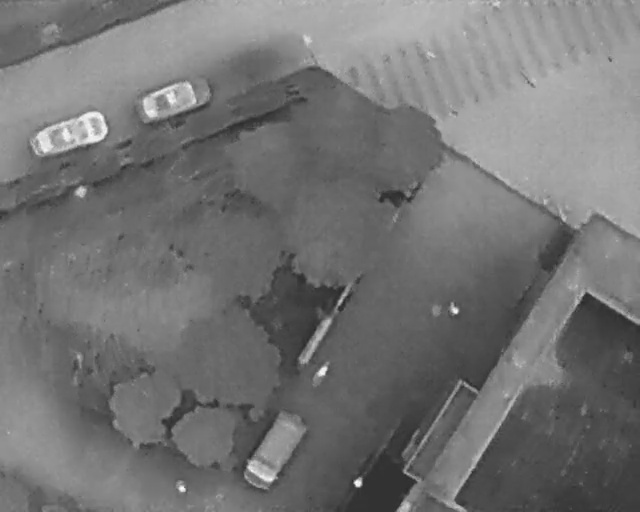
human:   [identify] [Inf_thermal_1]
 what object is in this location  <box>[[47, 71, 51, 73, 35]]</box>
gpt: <ref>1 medium bicycle at the bottom</ref>

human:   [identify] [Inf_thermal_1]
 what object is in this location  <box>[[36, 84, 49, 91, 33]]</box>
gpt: <ref>1 medium othervehicle at the bottom</ref>

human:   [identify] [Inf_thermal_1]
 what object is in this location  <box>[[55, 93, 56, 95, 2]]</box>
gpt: <ref>1 small person at the bottom</ref>